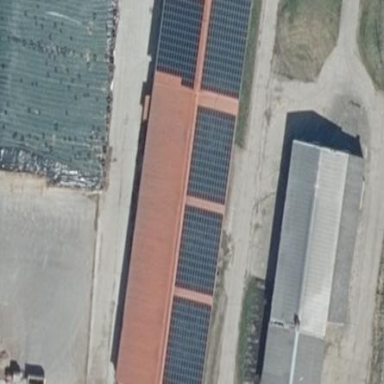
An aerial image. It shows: Small solar photovoltaic panel generator inside building.